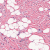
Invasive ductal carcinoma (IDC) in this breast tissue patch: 0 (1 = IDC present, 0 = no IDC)